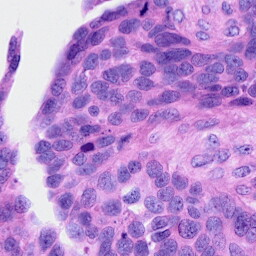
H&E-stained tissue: Ovarian